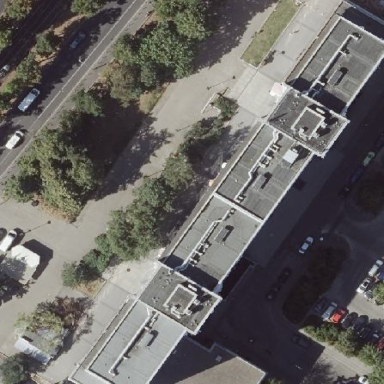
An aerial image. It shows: Residential building with tar paper roof.